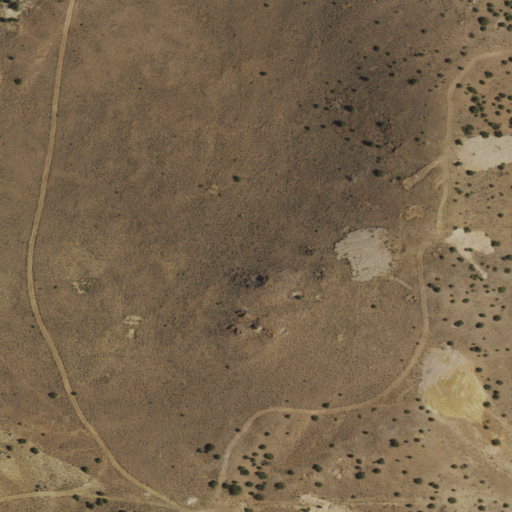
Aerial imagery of mountain in Nevada named San Juan Hill containing shrub and grassland